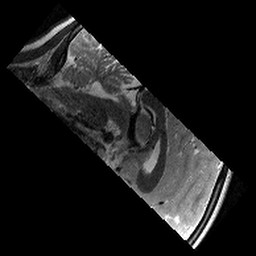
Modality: T2w
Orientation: sagittal
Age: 10
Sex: female
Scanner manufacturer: siemens
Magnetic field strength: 3 T
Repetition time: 9.23 s
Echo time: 0.067 s